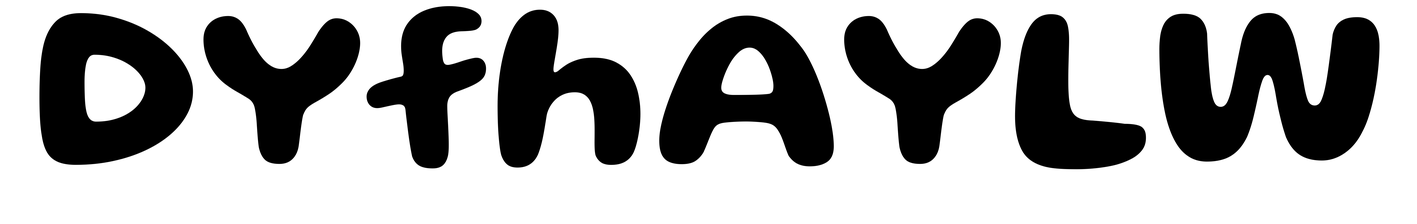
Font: Gluten_SemiBold